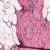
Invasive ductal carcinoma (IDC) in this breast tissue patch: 0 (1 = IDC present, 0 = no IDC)